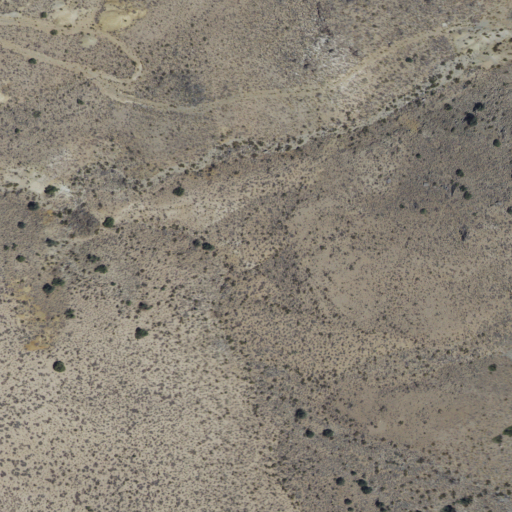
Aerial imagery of valley in California named Diana Gulch containing only shrub